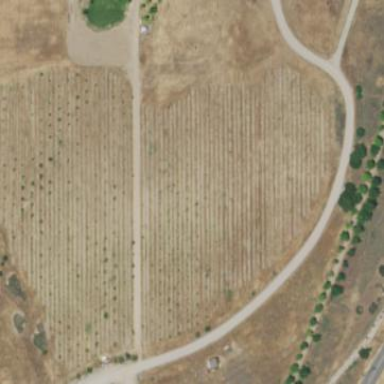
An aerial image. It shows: Vineyard growing grapes.